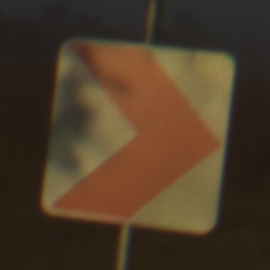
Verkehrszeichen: RichtungstafelnInKurvenKleinLinks
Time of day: SunriseSunset
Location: Outdoor (Nature)
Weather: Clear
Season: NotSpecified
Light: Natural